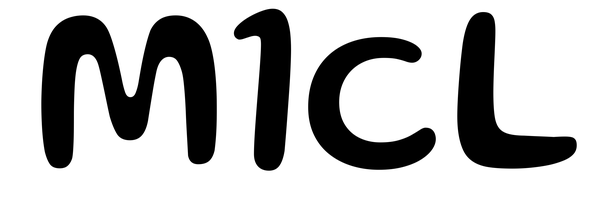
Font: Gluten_Regular